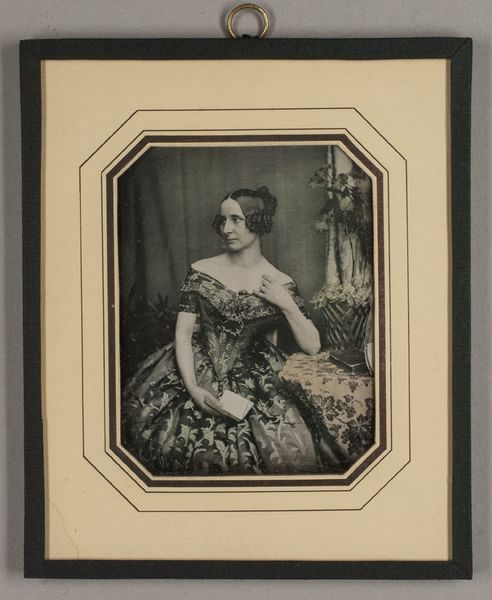
Titel: Die Miniaturmalerin Caroline Stelzner (1808&#x2013;1875)
Künstler: Carl Ferdinand Stelzner
Standort: Hamburg
Institution: Museum für Kunst und Gewerbe Hamburg
Schlagwörter: frau, gesten, portrait, figur, malerin, foto, fotografie, photographie, buch, photo, lichtbild, daguerreotypie, bildwerke, angewandte und bildende kunst, hessische systematik, künstler, porträt, armhaltungen, porträtfotografie, porträtphotographie, hüftbild